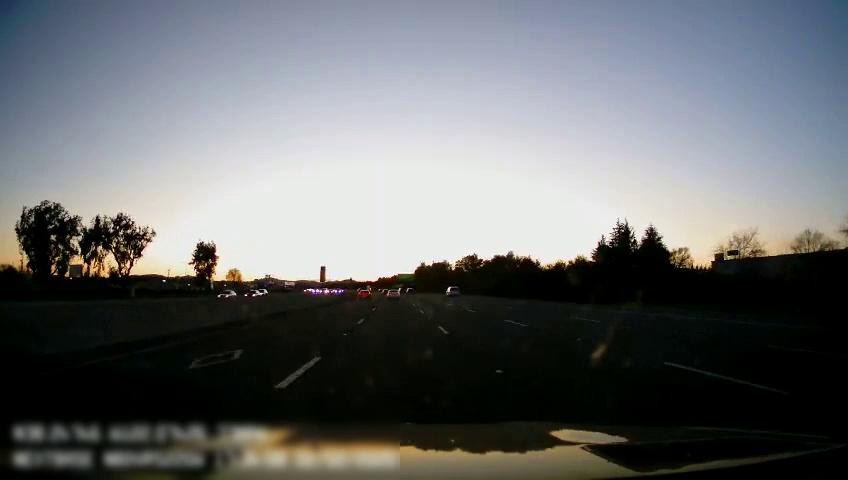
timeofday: Day
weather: Sunny
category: Drivable Space
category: Vehicles | Car
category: Vehicles | Car
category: Vehicles | SUV
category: Vehicles | SUV
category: Vehicles | SUV
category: Vehicles | SUV
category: Lanes | Current Lane
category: Lanes | Alternate Lane
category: Lanes | Alternate Lane
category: Lanes | Current Lane
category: Lanes | Alternate Lane
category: Lanes | Alternate Lane
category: Traffic | Signs
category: Traffic | Signs